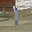
Label: 1